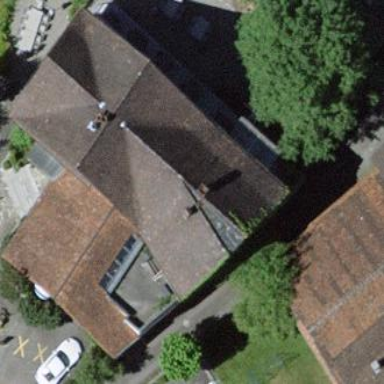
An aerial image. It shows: Restaurant in building.